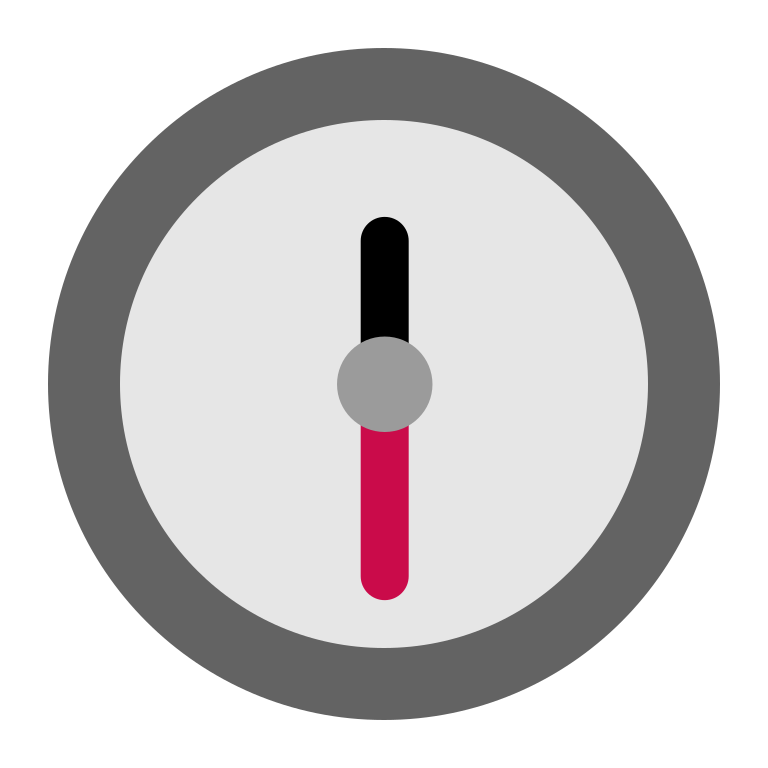
twelve thirty flat